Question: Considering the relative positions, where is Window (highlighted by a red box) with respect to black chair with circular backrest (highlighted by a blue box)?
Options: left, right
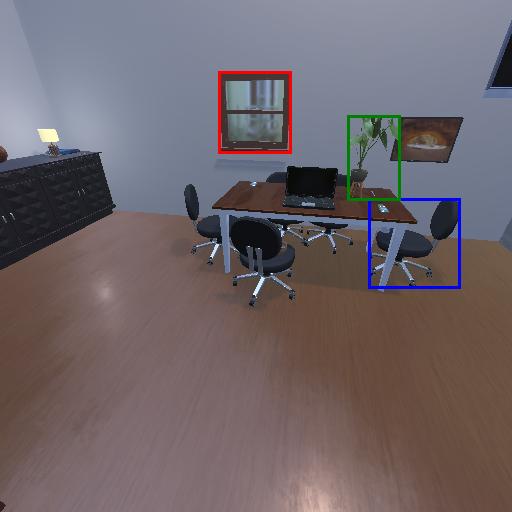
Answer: left